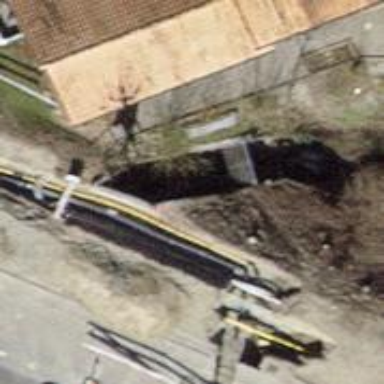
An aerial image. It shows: Tunnel.